Question: I want to access a DOM Element which is above in hierarchy to an element i have access of.
In the Attached ScreenShot I want to access the #pRow_22 which a Grand Grand Grand Parent of #ntsDiv_1. But I have the access to #ntsDiv_1 only. Please suggest me what to do in such a scenario

html code is like this:-
'''
<tr id="pRow_22" style="border-bottom: 0;">
<td class="nameCell" style="border-bottom: 1px solid #CCCCCC;">
<div id="seller_22" class="product-sellercell">
<a id="pLogoLink_22" target="_blank" href="/norob/ClickTracker.somethins..." onclick="setMerchLb('eComElectronics.com')" rel="nofollow">
<div>
<a id="ntsLink_1" rel="nofollow" onclick="return false;" href="#">
</div>
<div id="ntsDiv_1" class="mlt-pop-container" style="width: 250px; text-align: left; white-space: normal; top: 2340px; left: 131px; visibility: hidden;">
<div class="mlt-pop-bg">
</div>
.
.
</div>
</td>
'''
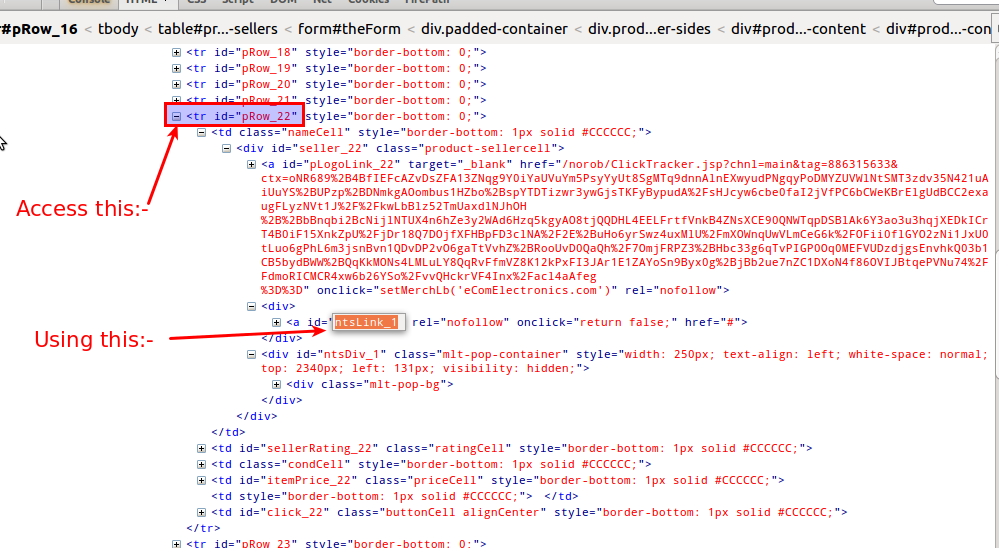
Answer: try using xpath
'''
.//a[contains(@id,'ntsLink_1')]/ancestor::tr
'''